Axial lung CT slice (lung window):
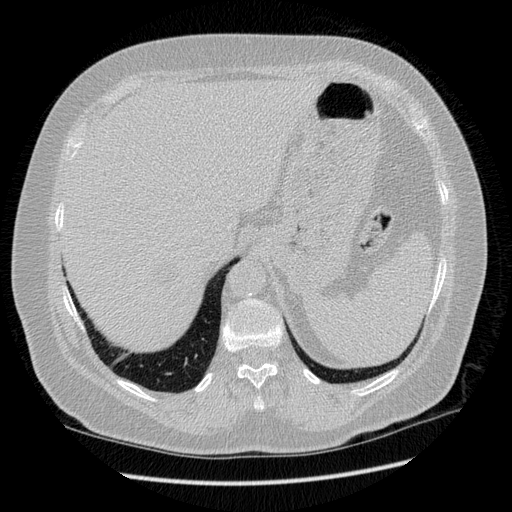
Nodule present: no